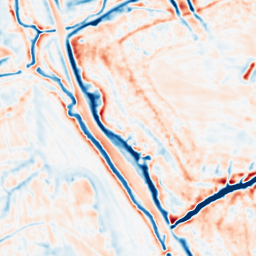
Category: multiscale
Decomposition family: dog_multiscale
Decomposition parameters: sigma_ratio: 1.6
n_scales: 3
base_sigma: 1
Upsampling method: cubic_catmull_rom
Upsampling parameters: scale: 2
Upsampling scale: 2